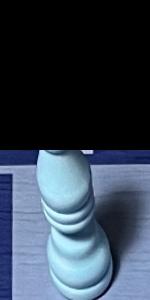
Label: Bishop_White